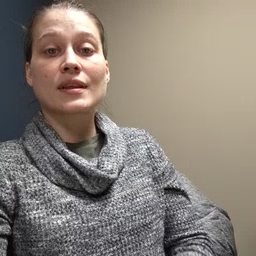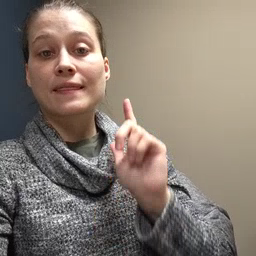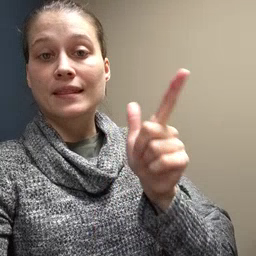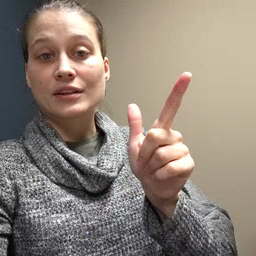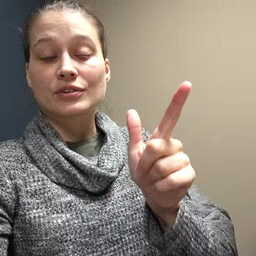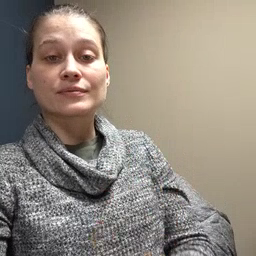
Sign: later